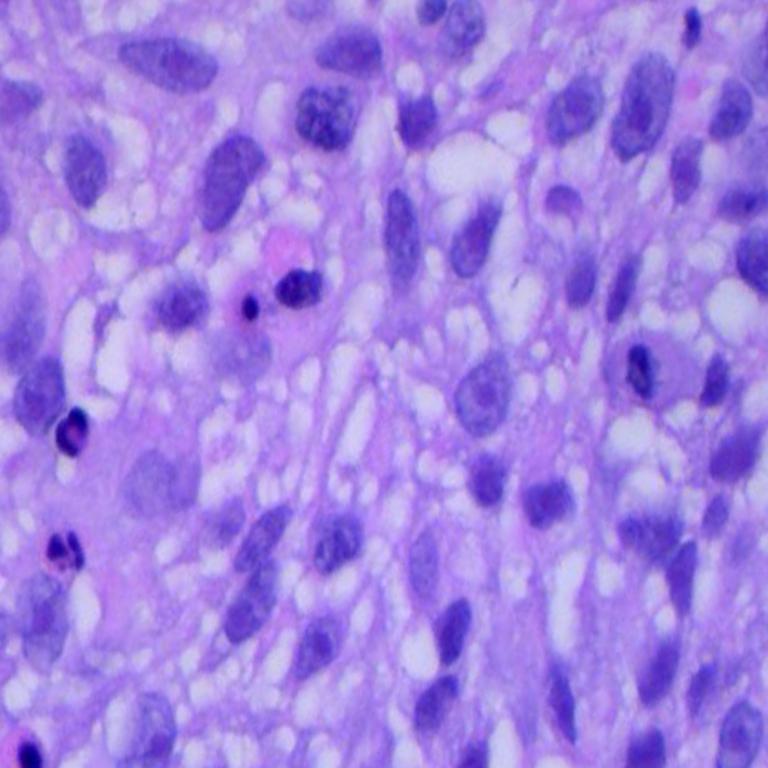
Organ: lung
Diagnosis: squamous carcinomas